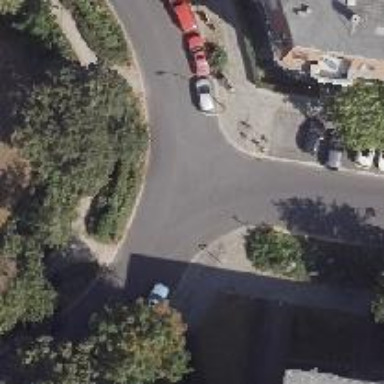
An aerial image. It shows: Unmarked crossing on footway.